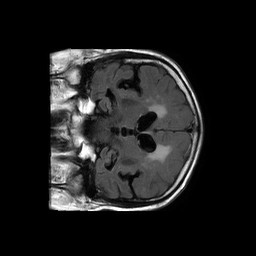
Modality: FLAIR
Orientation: coronal
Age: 84
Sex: male
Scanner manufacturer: philips
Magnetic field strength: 1.5 T
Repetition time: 6 s
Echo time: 0.12 s